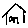
Label: house